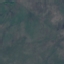
Label: HerbaceousVegetation